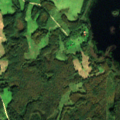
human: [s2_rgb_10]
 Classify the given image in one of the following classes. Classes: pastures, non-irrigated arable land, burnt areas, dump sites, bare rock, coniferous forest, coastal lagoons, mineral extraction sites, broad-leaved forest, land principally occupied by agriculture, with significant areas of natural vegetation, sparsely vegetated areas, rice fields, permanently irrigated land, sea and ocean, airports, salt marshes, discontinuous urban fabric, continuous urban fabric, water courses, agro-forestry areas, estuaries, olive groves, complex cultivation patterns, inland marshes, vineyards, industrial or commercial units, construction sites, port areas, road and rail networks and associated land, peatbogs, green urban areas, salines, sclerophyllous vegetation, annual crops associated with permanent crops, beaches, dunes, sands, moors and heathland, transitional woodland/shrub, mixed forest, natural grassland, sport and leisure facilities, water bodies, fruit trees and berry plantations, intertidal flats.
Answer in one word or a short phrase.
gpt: non-irrigated arable land, pastures, land principally occupied by agriculture, with significant areas of natural vegetation, broad-leaved forest, mixed forest, water bodies